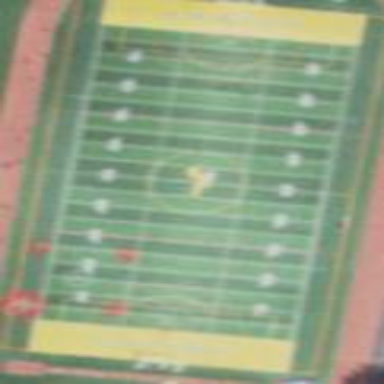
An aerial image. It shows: American football pitch with artificial turf.